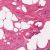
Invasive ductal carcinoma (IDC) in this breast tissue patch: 0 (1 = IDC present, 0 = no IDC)